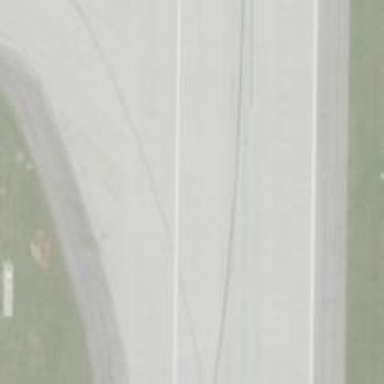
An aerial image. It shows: View of taxiway at the airport.